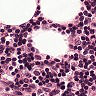
Metastatic tissue present: no